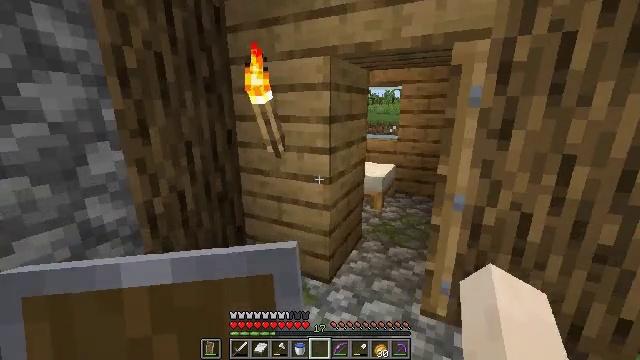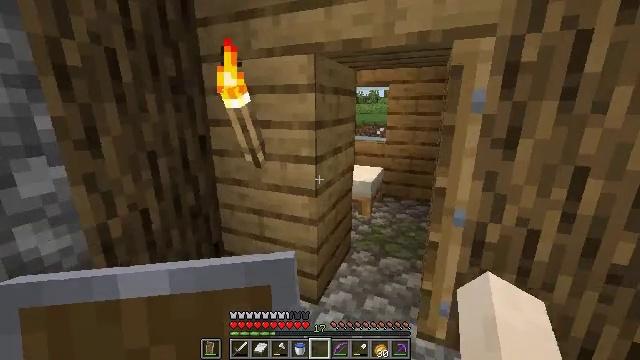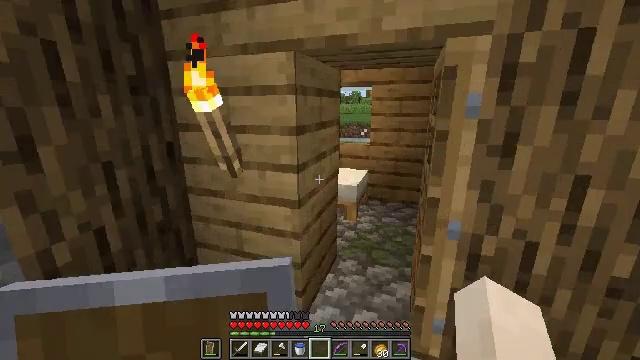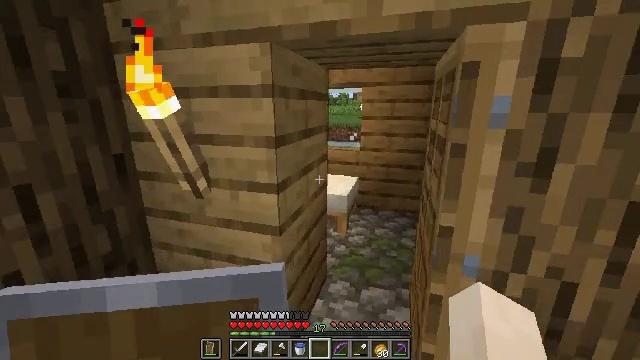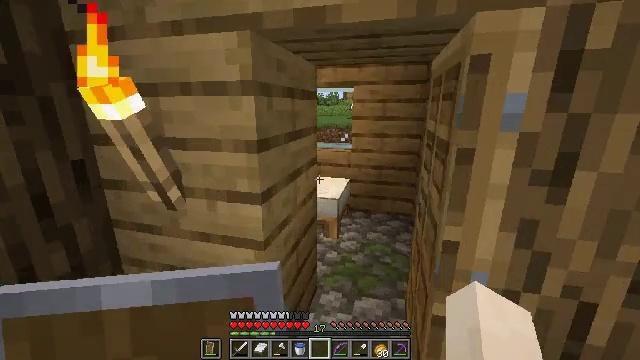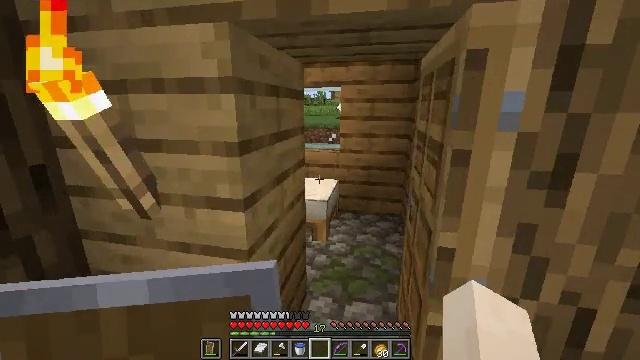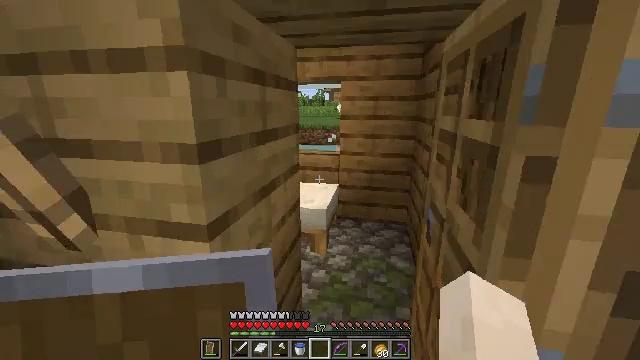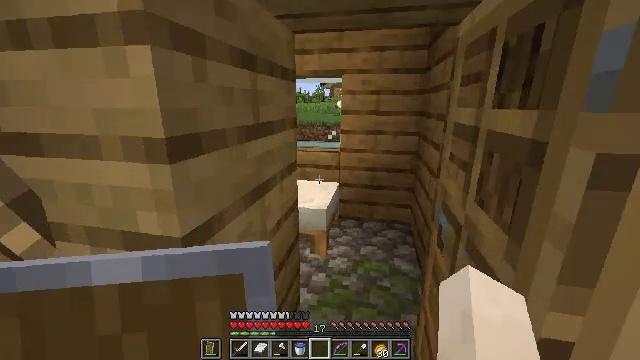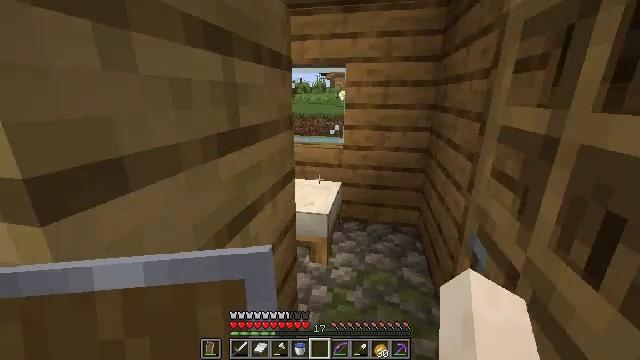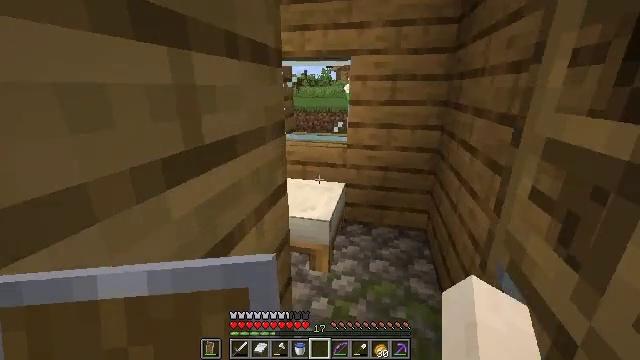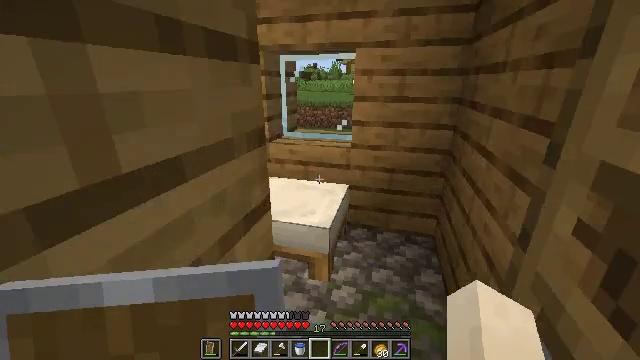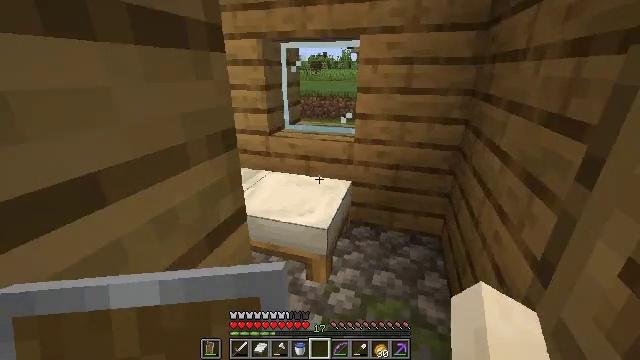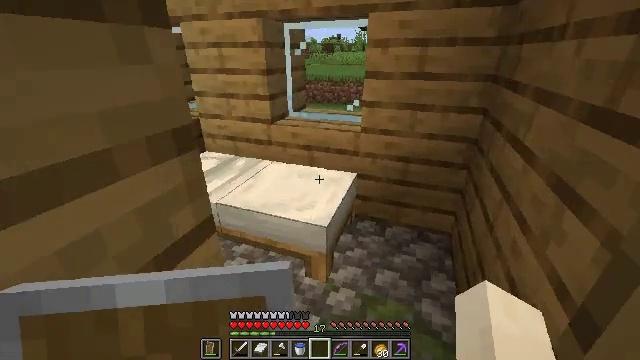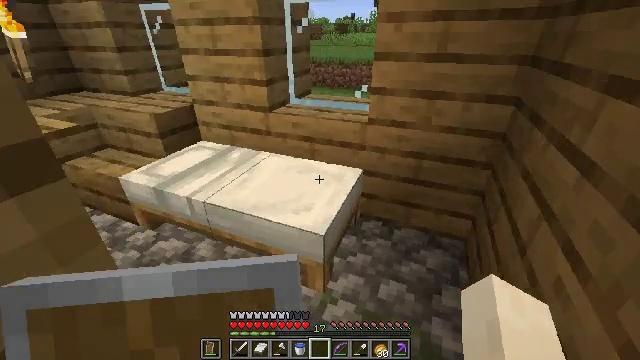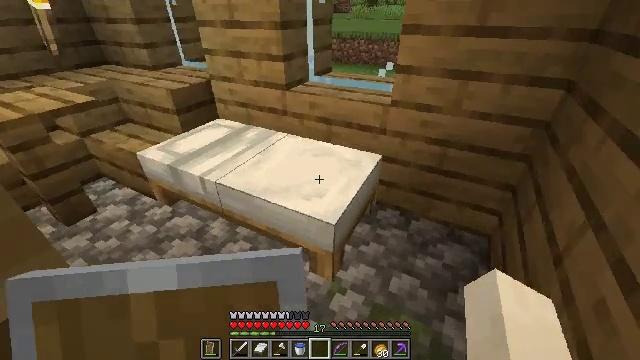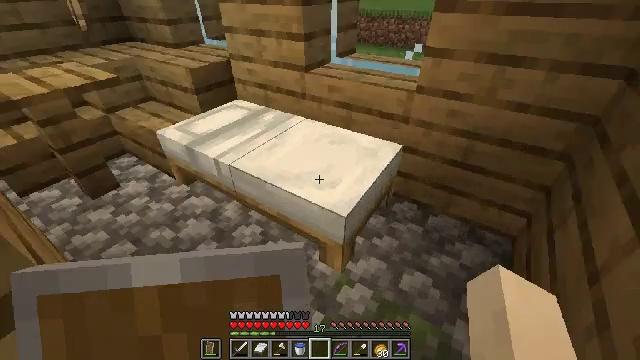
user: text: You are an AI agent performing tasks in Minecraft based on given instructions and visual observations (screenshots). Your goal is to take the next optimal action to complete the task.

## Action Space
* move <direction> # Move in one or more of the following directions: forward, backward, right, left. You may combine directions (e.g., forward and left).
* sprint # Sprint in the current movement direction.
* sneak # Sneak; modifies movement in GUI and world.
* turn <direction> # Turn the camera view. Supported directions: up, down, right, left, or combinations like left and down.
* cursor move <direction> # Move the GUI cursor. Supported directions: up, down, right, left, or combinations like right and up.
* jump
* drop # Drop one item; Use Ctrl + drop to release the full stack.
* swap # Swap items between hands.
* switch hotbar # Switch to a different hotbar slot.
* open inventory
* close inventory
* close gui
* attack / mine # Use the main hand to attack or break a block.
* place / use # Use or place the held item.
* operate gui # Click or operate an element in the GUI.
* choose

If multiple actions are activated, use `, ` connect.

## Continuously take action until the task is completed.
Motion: motion action
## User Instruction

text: Mine sand by the water.
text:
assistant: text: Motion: move forward, turn right
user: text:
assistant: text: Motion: move forward, turn right
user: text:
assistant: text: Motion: move forward, turn right
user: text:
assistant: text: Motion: move forward, turn right
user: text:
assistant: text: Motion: move forward, turn right
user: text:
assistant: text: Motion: move forward
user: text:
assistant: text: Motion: move forward
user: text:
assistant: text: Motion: move forward, turn down
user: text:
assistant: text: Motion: move forward and move right, turn left and down
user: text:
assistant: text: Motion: move forward and move right, turn left and down
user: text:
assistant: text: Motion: move forward and move right, turn left and down
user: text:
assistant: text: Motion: move forward and move right, turn left and down
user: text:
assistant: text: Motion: move forward and move right, turn left and down
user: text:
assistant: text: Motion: move forward and move right, turn left and down
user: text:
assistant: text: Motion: move forward, turn left and down
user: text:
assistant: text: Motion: move forward, turn left and down
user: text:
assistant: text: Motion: move forward, turn left and down
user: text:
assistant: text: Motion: turn left
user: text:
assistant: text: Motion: turn left, use / place
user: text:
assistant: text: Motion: use / place
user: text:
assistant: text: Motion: use / place
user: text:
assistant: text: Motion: no_op
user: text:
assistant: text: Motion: no_op
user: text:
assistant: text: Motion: no_op
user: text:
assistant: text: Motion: no_op
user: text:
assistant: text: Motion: no_op
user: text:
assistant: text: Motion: no_op
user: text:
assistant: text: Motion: no_op
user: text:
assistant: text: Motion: no_op
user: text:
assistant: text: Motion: no_op